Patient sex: F
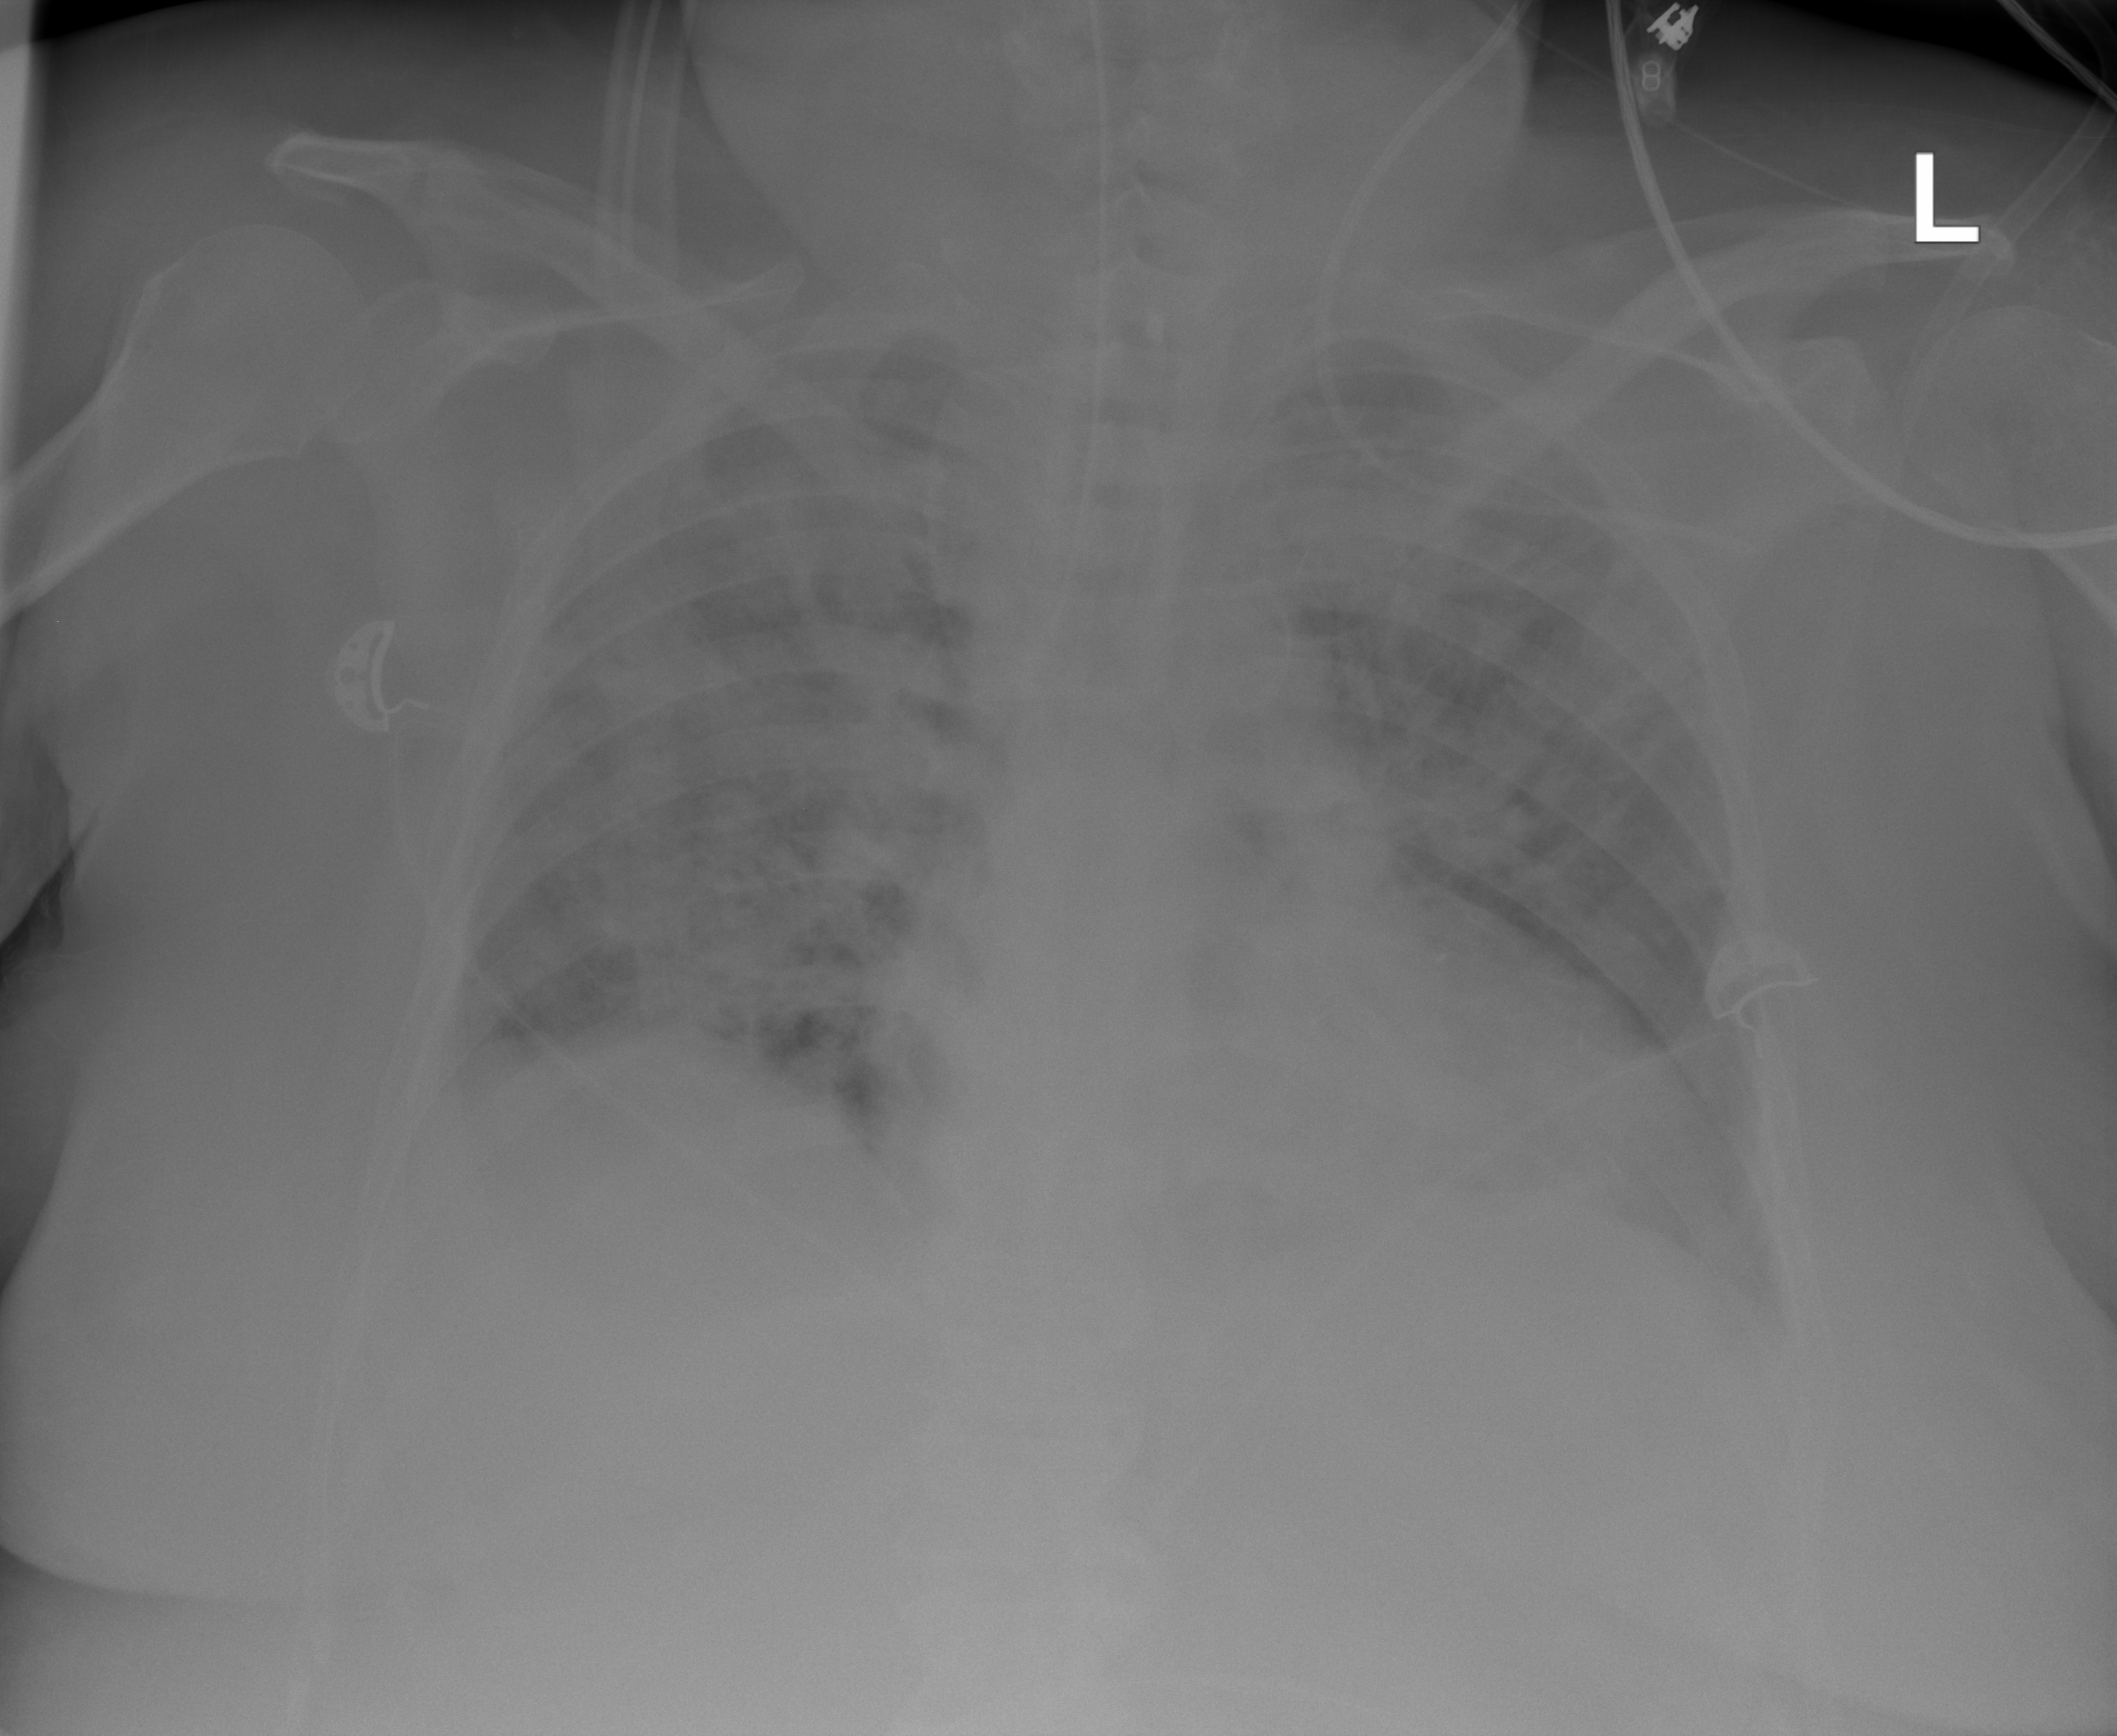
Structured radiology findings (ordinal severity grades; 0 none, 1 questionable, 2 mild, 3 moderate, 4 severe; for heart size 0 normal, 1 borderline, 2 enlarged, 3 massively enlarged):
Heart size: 2
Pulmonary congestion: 1
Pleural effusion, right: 0
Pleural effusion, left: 0
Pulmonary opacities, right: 3
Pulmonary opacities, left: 2
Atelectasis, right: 0
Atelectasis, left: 0